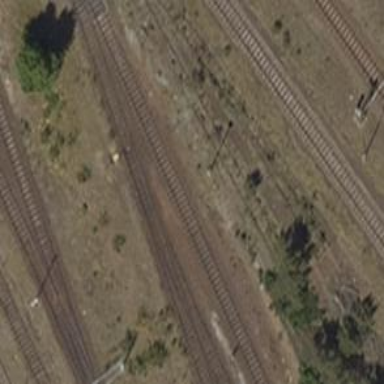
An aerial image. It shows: Abandoned railway yard is depicted.